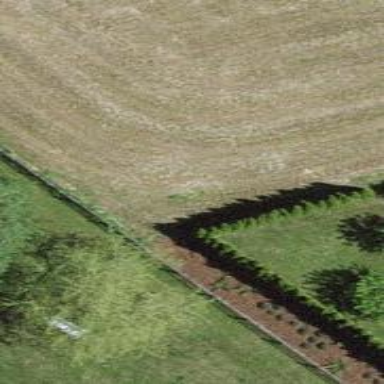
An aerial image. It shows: Row of trees in natural setting.